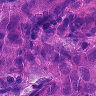
Metastatic tissue present: yes